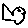
Label: fish